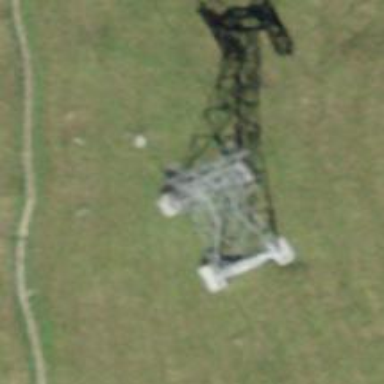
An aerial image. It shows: Pylon for aerialway.